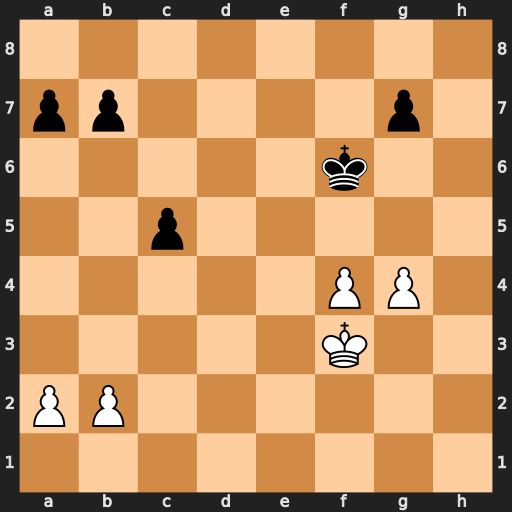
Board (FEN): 8/pp4p1/5k2/2p5/5PP1/5K2/PP6/8
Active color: w
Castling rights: -
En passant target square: -
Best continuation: Ke4 Ke6 f5+ Kf6 Kf4